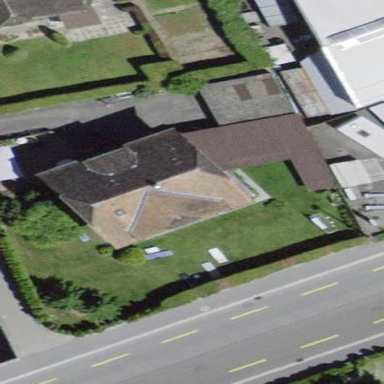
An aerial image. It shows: Building with half-hipped roof made of roof tiles.